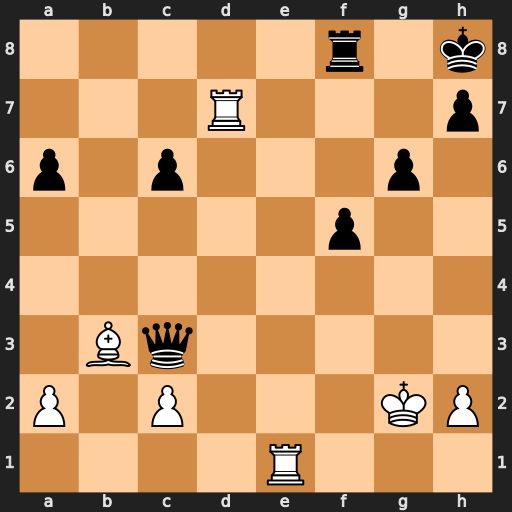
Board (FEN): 5r1k/3R3p/p1p3p1/5p2/8/1Bq5/P1P3KP/4R3
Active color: w
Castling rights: -
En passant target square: -
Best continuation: Ree7 Qd2+ Rxd2